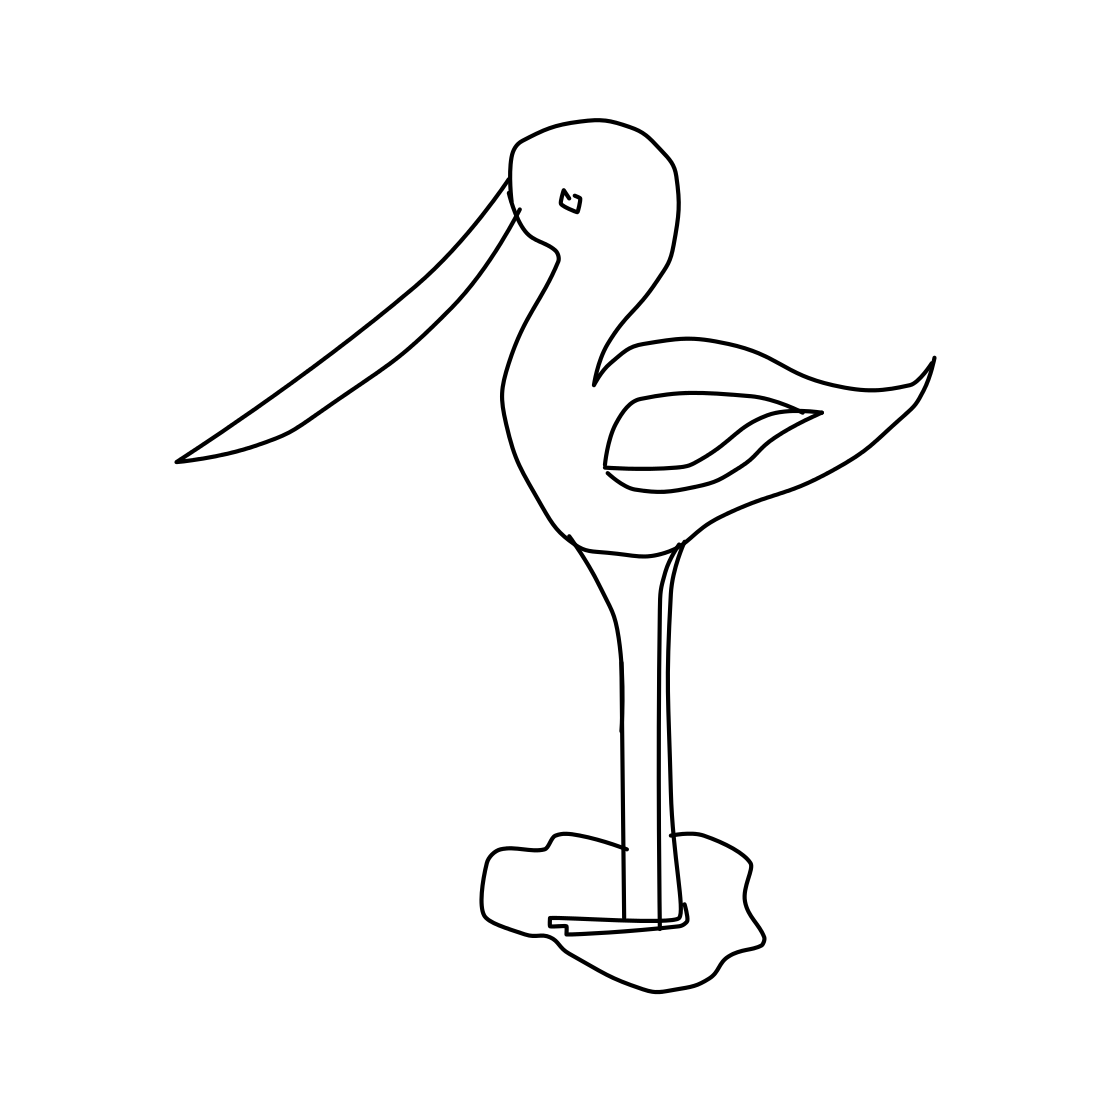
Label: swan